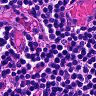
Metastatic tissue present: no